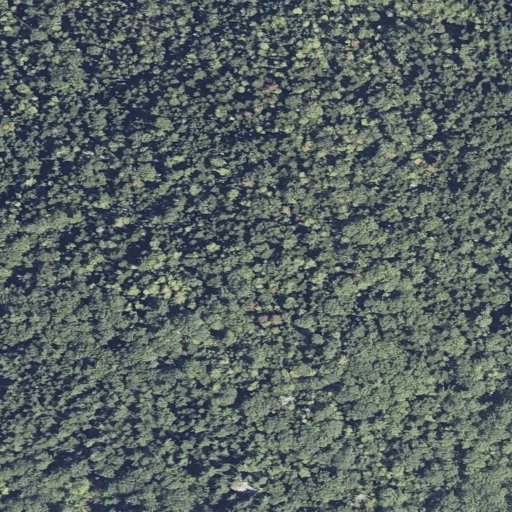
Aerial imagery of mountain in Maine named Seven Star Hill containing evergreen forest, mixed forest, and deciduous forest